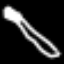
Label: pencil